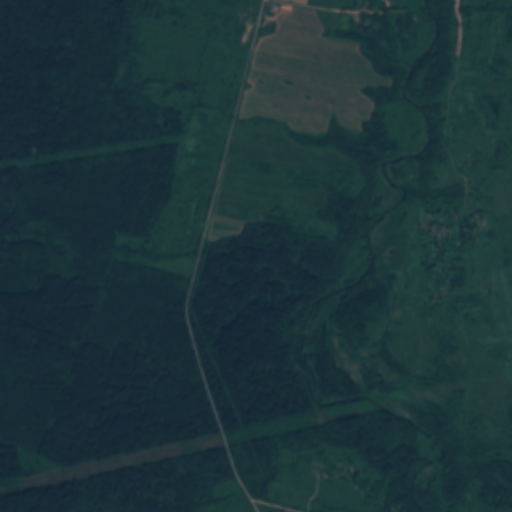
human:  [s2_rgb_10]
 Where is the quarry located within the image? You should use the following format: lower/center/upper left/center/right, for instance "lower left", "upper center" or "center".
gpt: The quarry is located in the upper right of the image.
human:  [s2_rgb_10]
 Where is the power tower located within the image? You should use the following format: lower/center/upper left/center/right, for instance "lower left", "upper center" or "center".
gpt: There is no power tower in the image.